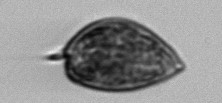
Label: Prorocentrum_micans